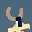
Label: 4